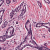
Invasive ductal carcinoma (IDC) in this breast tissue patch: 1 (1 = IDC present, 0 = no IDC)